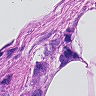
Metastatic tissue present: yes